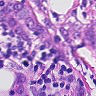
Metastatic tissue present: yes